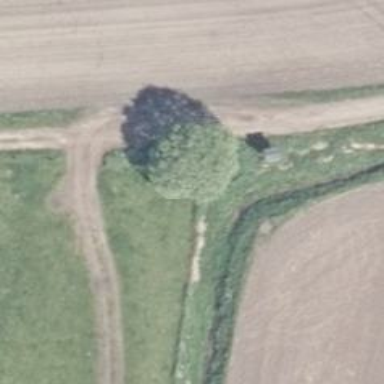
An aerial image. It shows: Deciduous broadleaved tree.